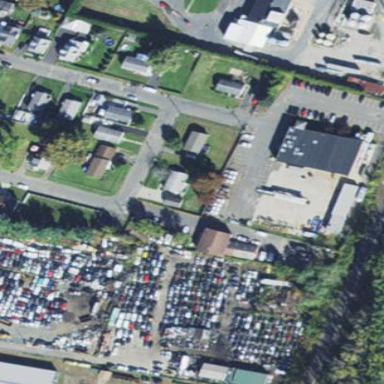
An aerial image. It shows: Industrial area designated as scrap yard.